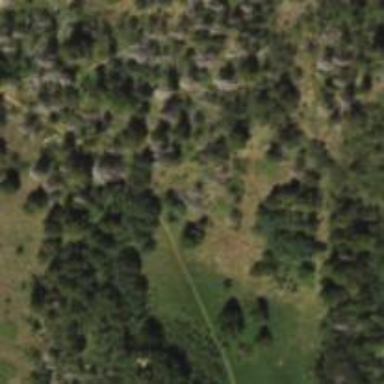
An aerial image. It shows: Backcountry path with no specific grooming.